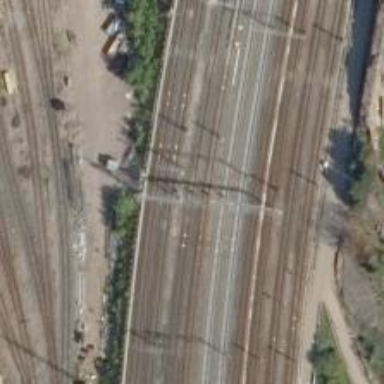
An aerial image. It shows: Railway signal.